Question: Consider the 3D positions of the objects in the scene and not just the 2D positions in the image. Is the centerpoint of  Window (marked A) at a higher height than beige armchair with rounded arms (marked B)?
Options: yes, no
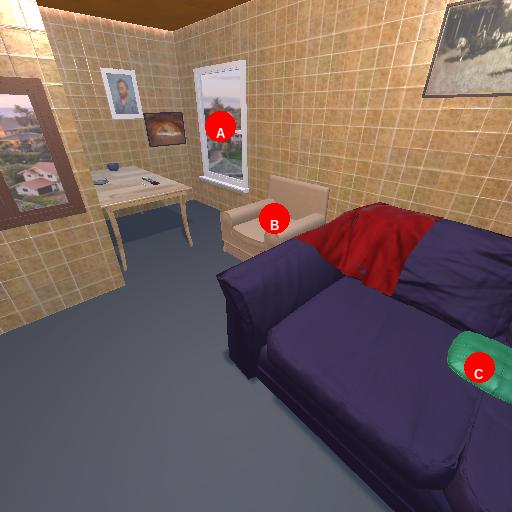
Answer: yes